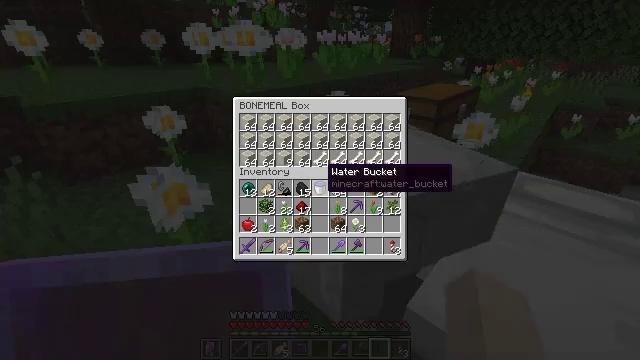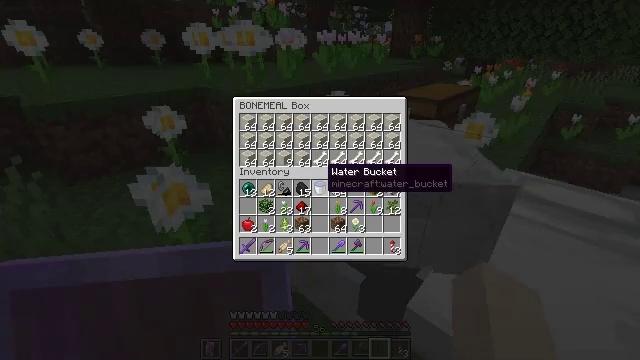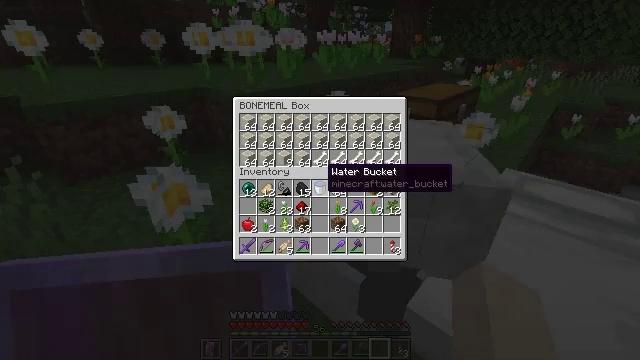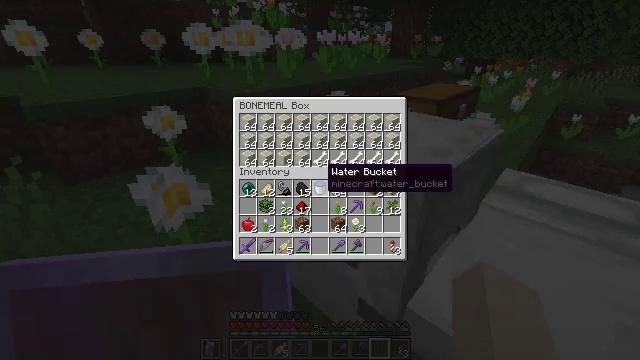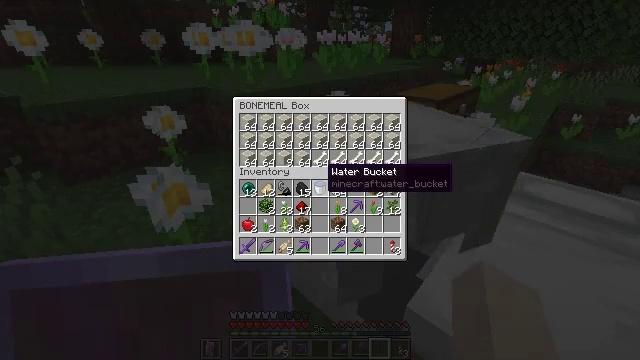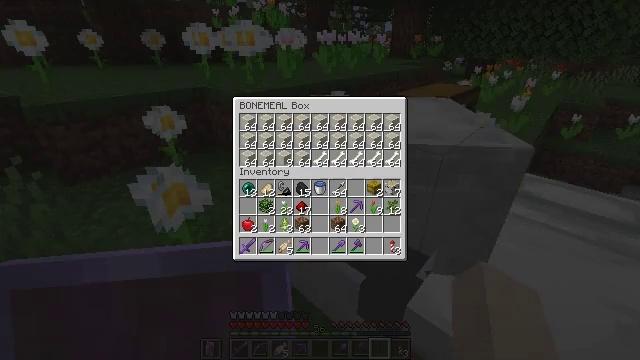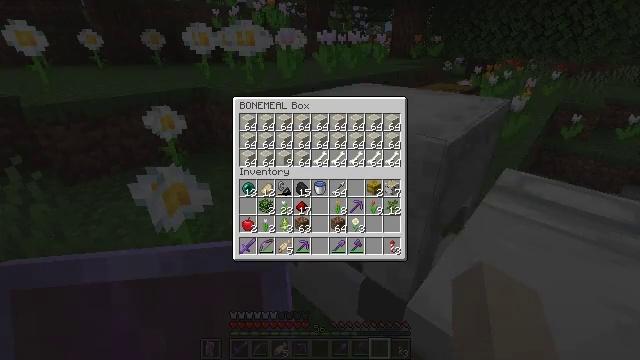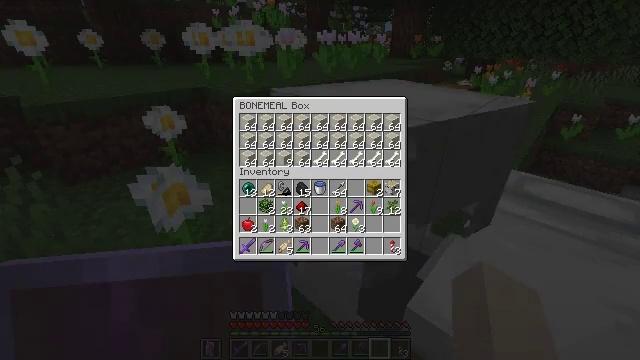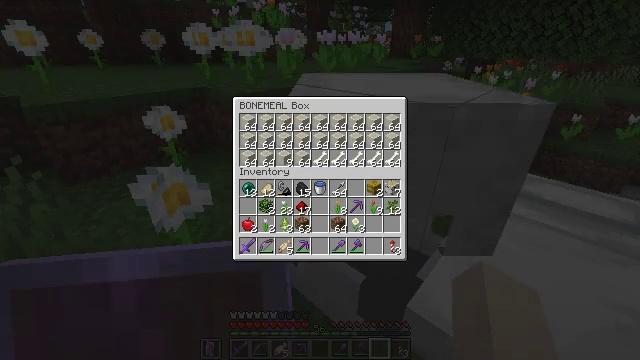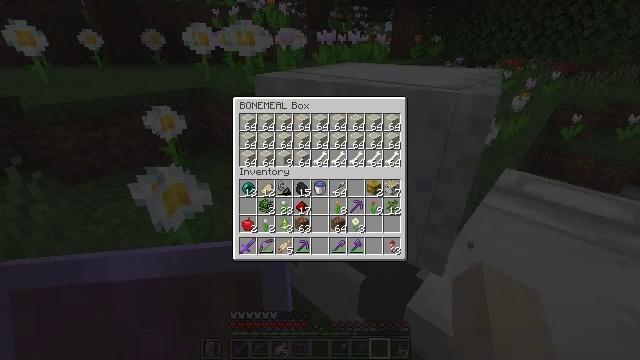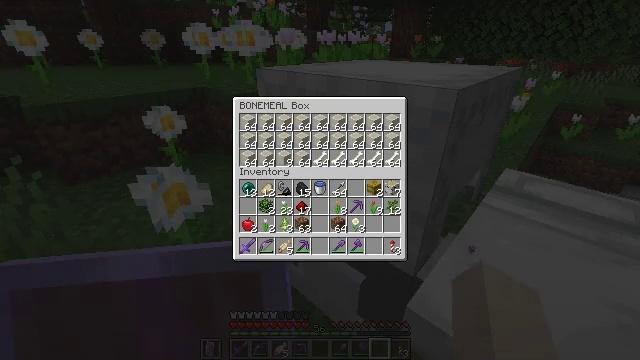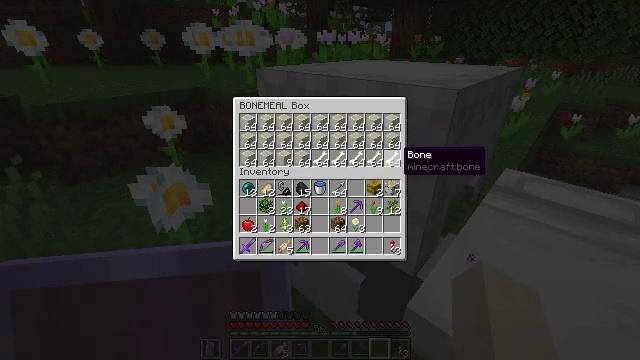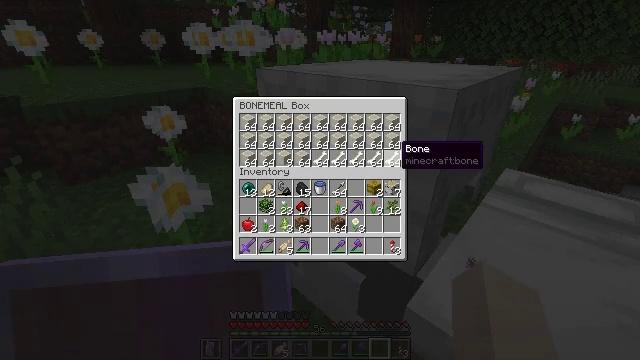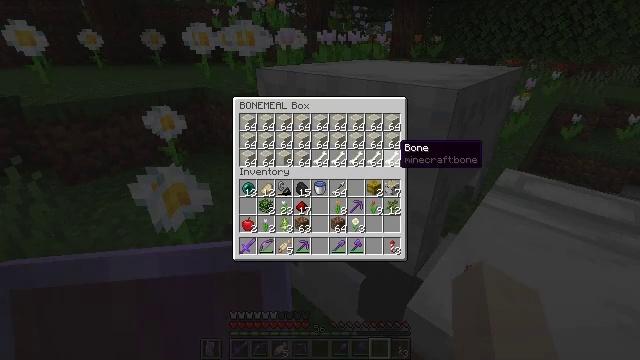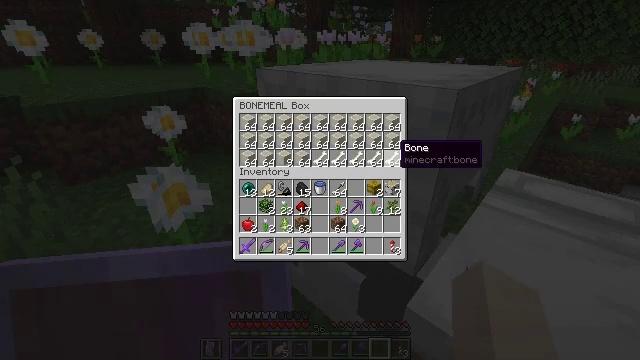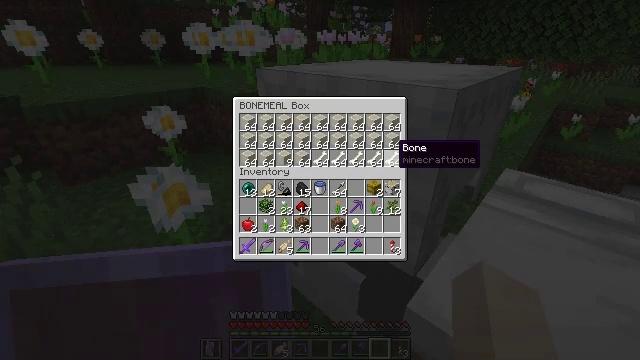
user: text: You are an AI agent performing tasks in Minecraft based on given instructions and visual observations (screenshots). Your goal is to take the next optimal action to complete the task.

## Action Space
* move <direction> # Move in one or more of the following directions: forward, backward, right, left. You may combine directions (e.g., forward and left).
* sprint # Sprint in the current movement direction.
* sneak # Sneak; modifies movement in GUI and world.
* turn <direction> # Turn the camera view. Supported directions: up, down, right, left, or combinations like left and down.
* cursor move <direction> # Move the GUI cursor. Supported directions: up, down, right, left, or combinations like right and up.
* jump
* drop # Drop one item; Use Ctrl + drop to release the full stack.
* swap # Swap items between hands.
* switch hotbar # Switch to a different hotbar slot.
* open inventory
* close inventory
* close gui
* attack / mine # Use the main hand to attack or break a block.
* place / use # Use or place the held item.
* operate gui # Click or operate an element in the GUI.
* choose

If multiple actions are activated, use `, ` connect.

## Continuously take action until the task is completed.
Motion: motion action
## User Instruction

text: Remove the existing composter.
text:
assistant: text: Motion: no_op
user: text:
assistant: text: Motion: no_op
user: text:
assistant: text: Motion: no_op
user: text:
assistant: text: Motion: no_op
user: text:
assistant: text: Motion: turn right
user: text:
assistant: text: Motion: turn right
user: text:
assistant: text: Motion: turn right
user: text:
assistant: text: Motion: turn right
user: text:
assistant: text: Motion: sneak, turn right
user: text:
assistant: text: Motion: sneak
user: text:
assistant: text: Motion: sneak
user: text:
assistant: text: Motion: sneak
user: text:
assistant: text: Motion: sneak
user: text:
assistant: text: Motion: sneak
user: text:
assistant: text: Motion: sneak
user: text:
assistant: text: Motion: sneak
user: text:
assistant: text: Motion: sneak
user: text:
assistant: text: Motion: sneak
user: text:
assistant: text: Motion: sneak
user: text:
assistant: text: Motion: sneak
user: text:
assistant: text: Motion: sneak
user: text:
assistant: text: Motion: sneak
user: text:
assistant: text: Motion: sneak
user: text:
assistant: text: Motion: sneak
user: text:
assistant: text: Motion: sneak
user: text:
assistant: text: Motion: sneak
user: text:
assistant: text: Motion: sneak
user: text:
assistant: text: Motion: sneak
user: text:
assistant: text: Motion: sneak
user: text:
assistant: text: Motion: sneak